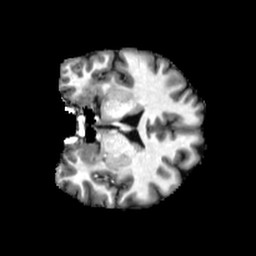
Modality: T1w
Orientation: coronal
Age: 31
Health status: healthy
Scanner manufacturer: philips
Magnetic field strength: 3 T
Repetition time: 0.00786 s
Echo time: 0.003609 s